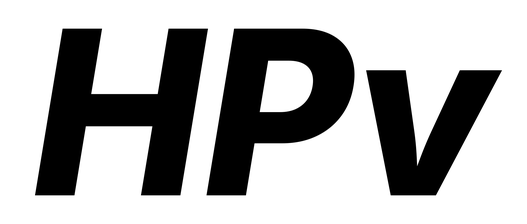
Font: Inter-Italic_ExtraBold_Italic